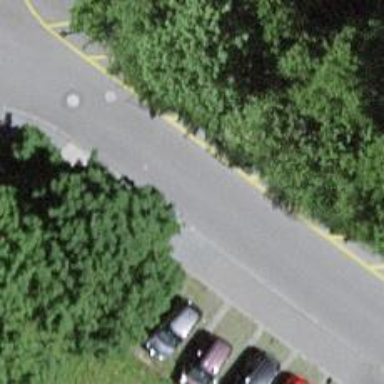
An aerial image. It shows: Bus stop with stop position for public transport.